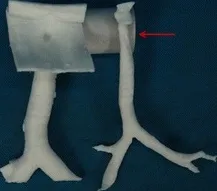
3D models of the inside and outside tracheal diameters.
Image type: radiology (x_ray)